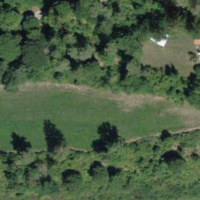
EUNIS habitat code: 45
Species observed at this site:
Lathyrus vernus
Epipactis helleborine